Current action and preconditions to check: trajectory_clear

Your task: For each precondition in the list above, predict whether it will hold at this action.

Consider the current scene as observed from the mobile robot's camera, and analyze the predicted future states of all dynamic agents (e.g., people, animals, vehicles, or any moving entities) within the NEXT SECOND.

IMPORTANT: Only answer "very likely" if you are absolutely certain—based on strong, clear evidence—that a dynamic agent will violate the precondition in the predicted future state. Do NOT answer "very likely" for unlikely, ambiguous, or low-probability risks.

Ask yourself for each precondition: Is there a high probability, with clear and convincing evidence, that the predicted future states of any dynamic agent will interfere with the predicted future state of the currently executing action within the NEXT SECOND, causing that precondition to fail?

Assess the risk level based on these predictions. Use "likely" or "very likely" if motions create a clear risk of interference.

Use "neutral" or "improbable" if agents are nearby but their predicted paths are clearly diverging or non-conflicting.

Failure Risk Categories: "very improbable", "improbable", "neutral", "likely", "very likely"

Answer Format: Output ONLY the probability_of_failure value from these categories: "very improbable", "improbable", "neutral", "likely", "very likely"

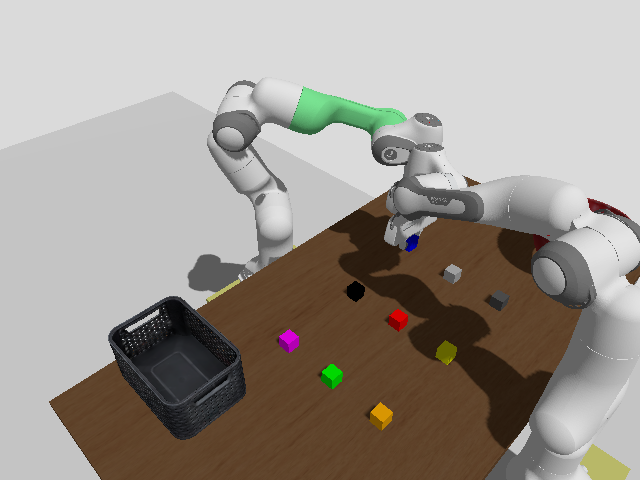

Answer: likely